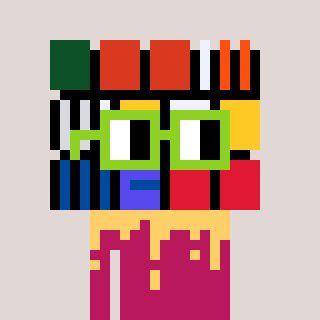
a pixel art character with square light green glasses, a abstract-shaped head and a darkpink-colored body on a warm background